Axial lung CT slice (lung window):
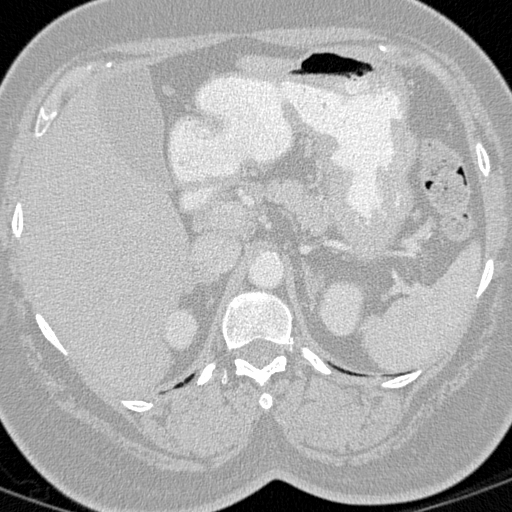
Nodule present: no